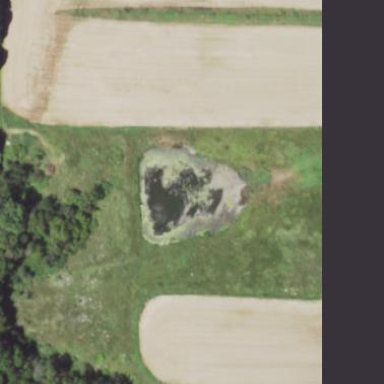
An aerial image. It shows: Pond with natural water.